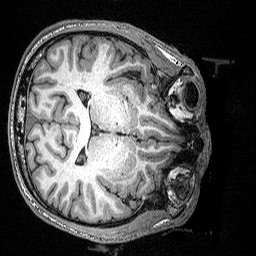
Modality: T1w
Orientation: axial
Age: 24
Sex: male
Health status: healthy
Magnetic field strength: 3 T
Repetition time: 2.53 s
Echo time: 0.00331 s